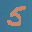
Label: 5